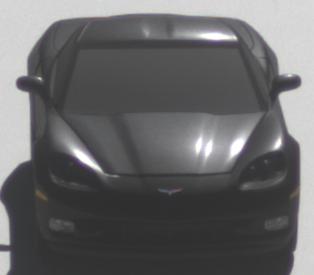
Make: Chevrolet
Model: Corvette Coupé
Detailed model: Corvette (C6) Coupé
Model produced from: 2005/02
Model produced until: 2008/03
Doors: 3
Color: black
Road condition: dry road
Daytime: morning or afternoon
Contrast: high contrast